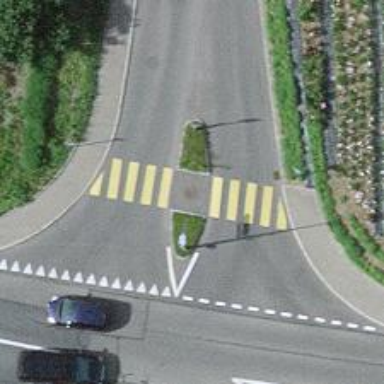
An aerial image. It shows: Zebra crossing on the road.